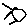
Label: sun